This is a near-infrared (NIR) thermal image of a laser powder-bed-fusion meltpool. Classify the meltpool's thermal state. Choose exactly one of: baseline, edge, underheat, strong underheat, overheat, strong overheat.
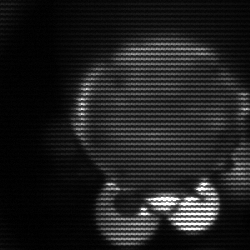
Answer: edge